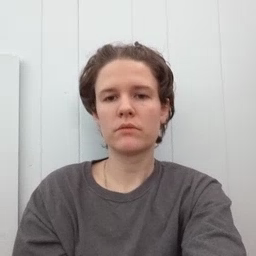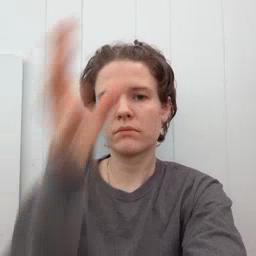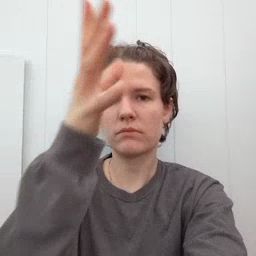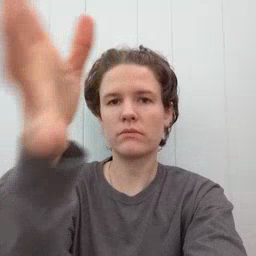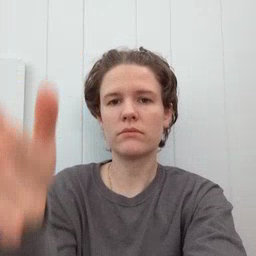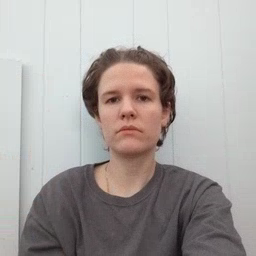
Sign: grandpa